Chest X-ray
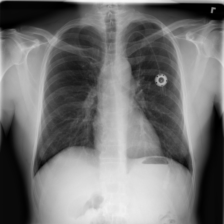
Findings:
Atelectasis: negative
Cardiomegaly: negative
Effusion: negative
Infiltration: negative
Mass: negative
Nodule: negative
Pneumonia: negative
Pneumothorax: negative
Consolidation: negative
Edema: negative
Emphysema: negative
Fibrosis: negative
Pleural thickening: negative
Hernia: negative